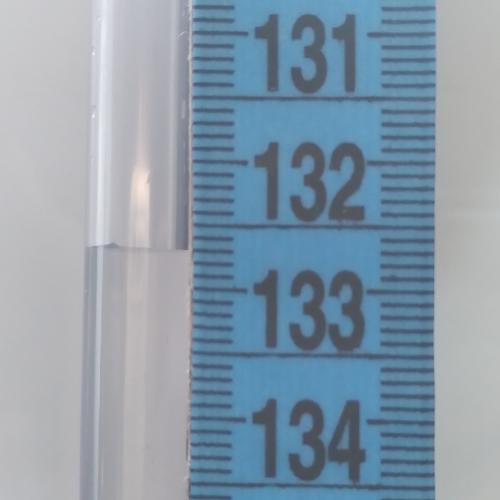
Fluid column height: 132.7 cm